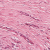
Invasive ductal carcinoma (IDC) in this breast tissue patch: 1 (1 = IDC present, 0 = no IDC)